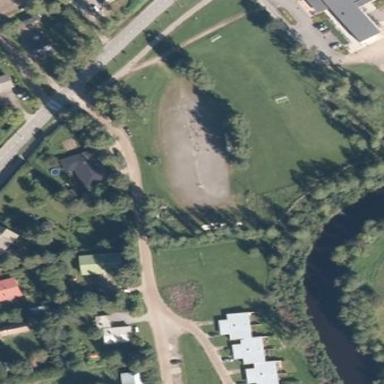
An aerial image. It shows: Compacted pitch area for leisure land activities.